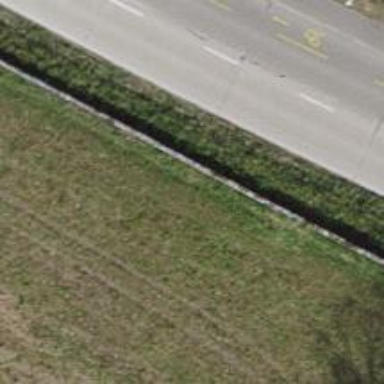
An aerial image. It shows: Double fixed cycle barrier.